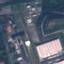
Land use / land cover class: Industrial